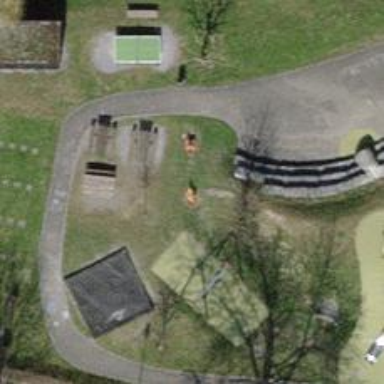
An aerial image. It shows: Playground with springy equipment.